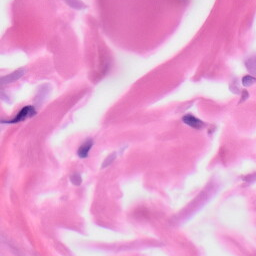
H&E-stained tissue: Skin